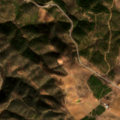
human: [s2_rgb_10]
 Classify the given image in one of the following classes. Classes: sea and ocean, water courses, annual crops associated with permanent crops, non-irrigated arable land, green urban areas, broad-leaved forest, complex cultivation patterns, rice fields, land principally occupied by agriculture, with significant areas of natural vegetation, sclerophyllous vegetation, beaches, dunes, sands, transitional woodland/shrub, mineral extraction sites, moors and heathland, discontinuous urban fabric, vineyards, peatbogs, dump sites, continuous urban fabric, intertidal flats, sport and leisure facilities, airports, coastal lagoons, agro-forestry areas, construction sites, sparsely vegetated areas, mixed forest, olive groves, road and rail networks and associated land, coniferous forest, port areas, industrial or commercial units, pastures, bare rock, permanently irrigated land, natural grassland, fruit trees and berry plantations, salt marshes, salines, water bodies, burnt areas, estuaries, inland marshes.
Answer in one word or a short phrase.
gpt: non-irrigated arable land, land principally occupied by agriculture, with significant areas of natural vegetation, transitional woodland/shrub